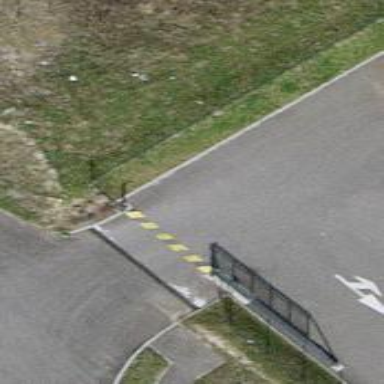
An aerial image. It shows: Gate.